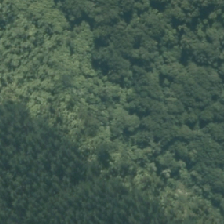
Land cover: broadleaved_indigenous_hardwood